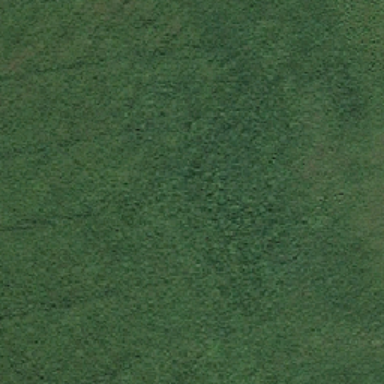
This is vast and rich pasture .